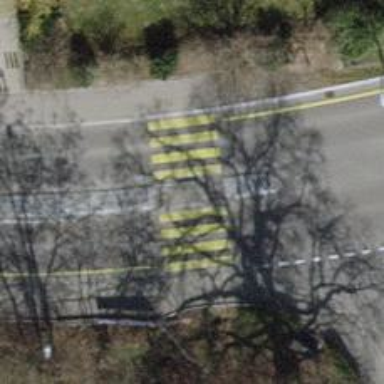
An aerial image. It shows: Uncontrolled zebra crossing with marked island on the road.